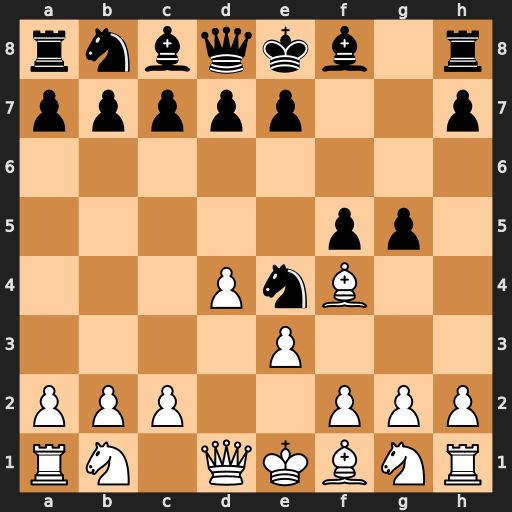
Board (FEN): rnbqkb1r/ppppp2p/8/5pp1/3PnB2/4P3/PPP2PPP/RN1QKBNR
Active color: w
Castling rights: KQkq
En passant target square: -
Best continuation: Qh5#